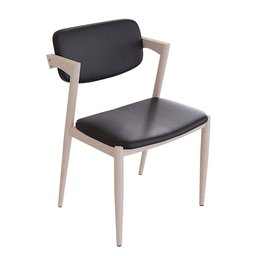
Label: furniture